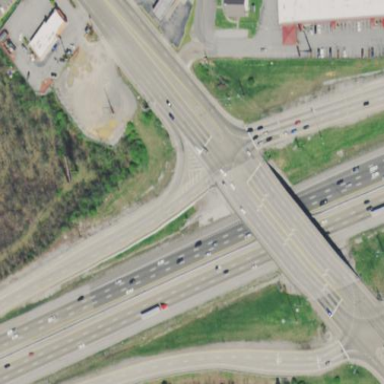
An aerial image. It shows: Man-made bridge that serves as overpass.